Question: I want something like this:

But I don't know how to resize the TextView so it gets all the available space on screen which is not ocuppied by the EditText or the Buttons. May I do it in the code, or in the xml?
At XML I tried putting the TextView into a FrameLayout, but it makes no difference. Currently looks like:
'''
<?xml version="1.0" encoding="utf-8"?>
<LinearLayout xmlns:android="http://schemas.android.com/apk/res/android"
android:orientation="vertical"
android:layout_width="fill_parent"
android:layout_height="fill_parent">
<FrameLayout
android:layout_width="fill_parent"
android:layout_height="wrap_content">
<TextView
android:id="@+id/consola"
android:layout_width="fill_parent"
android:layout_height="fill_parent"
android:scrollbars = "vertical"
android:text="@string/hello"/>
</FrameLayout>
<EditText
android:id="@+id/comando"
android:layout_width="fill_parent"
android:layout_height="wrap_content"/>
<LinearLayout
android:orientation="horizontal"
android:layout_width="fill_parent"
android:layout_height="wrap_content">
<Button
android:text="Conectar"
android:id="@+id/boton_conectar"
android:layout_width="wrap_content"
android:layout_weight="0.5"
android:layout_height="wrap_content">
</Button>
<Button
android:text="Enviar"
android:id="@+id/boton_enviar"
android:layout_width="wrap_content"
android:layout_weight="0.5"
android:layout_height="wrap_content">
</Button>
</LinearLayout>
</LinearLayout>
'''
At the code I'm just checking if the Buttons are pushed with Listeners. One of them, when pushed, gets the text at the EditText, and appends it to the TextView. It works, and TextView gets higher, while EditText and Buttons downs one line. If I go on appending lines, finaly EditText and Buttons get out of the screen. I want to avoid this behaviour, and accomplish to get this 3 widgets sticked to the bottom of the screen.
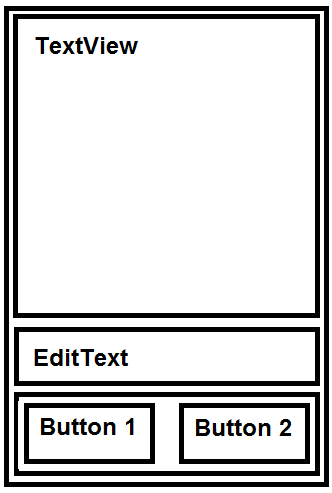
Answer: Use the 'android:layout_weight=1' attribute, like the buttons on the bottom of the form. That will assign most of the space to it and anything that's left to the rest of the elements.